Field crop: maize
Growth stage: 2
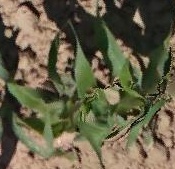
Species: maize